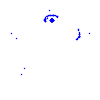
Particle: proton